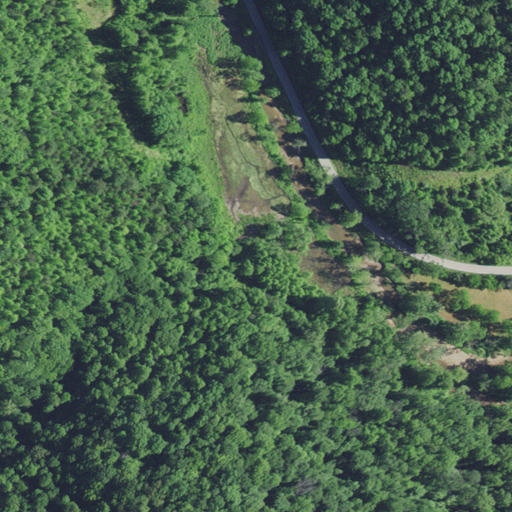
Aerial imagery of valley in Kentucky named Big Groundhog Hollow containing deciduous forest, mixed forest, open development, low intensity development, and medium intensity development